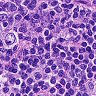
Metastatic tissue present: no